Question: In the picture below, I want
1. Ivy settings path to NOT include ${ivyproject_loc}
2. Property Files to NOT include ${project_loc}

Here is what I have right now. I was thinking it might be easier to remove the ivy library and add it the way I want it. I know how to add, but what is the best way to remove?
'''
protected void changeIvyClasspath(IProject project) throws CoreException {
if(project.hasNature(JavaCore.NATURE_ID)){
IJavaProject jproject = JavaCore.create(project);
IClasspathEntry[] entries = jproject.getRawClasspath();
for (IClasspathEntry entry : entries) {
if(entry.toString().contains("org.apache.ivyde.eclipse.cpcontainer.IVYDE_CONTAINER")){
if(entry.toString().contains("project_loc") || entry.toString().contains("ivyproject_loc")){
//how to remove entry?
addIvyToClasspath();
}
}
}
}
}
'''
Something else I have tried is to modify the existing settings, but it did not work.
Here is the code that attempted to do that:
'''
protected void changeIvyClasspath(IProject project) throws CoreException {
if(project.hasNature(JavaCore.NATURE_ID)){
IJavaProject jproject = JavaCore.create(project);
IClasspathEntry[] entries = jproject.getRawClasspath();
for (IClasspathEntry entry : entries) {
if(entry.toString().contains("org.apache.ivyde.eclipse.cpcontainer.IVYDE_CONTAINER")){
if(entry.toString().contains("project_loc") || entry.toString().contains("ivyproject_loc")){
IvyClasspathContainer ivycp = IvyClasspathContainerHelper.getContainer(entry.getPath(), jproject);
IvyClasspathContainerConfiguration conf = new IvyClasspathContainerConfiguration(jproject, "ivy.xml", true);
SettingsSetup ss = conf.getIvySettingsSetup();
List<String> props = new ArrayList<String>();
props.add("project.properties");
props.add(".properties/eclipse.properties");
ss.setPropertyFiles(props);
conf.setIvySettingsSetup(ss);
ss.setIvySettingsPath(".properties/ivysettings.xml");
ivycp.setConf(conf);
ivycp.launchResolve(false, null);
}
}
}
}
}
'''
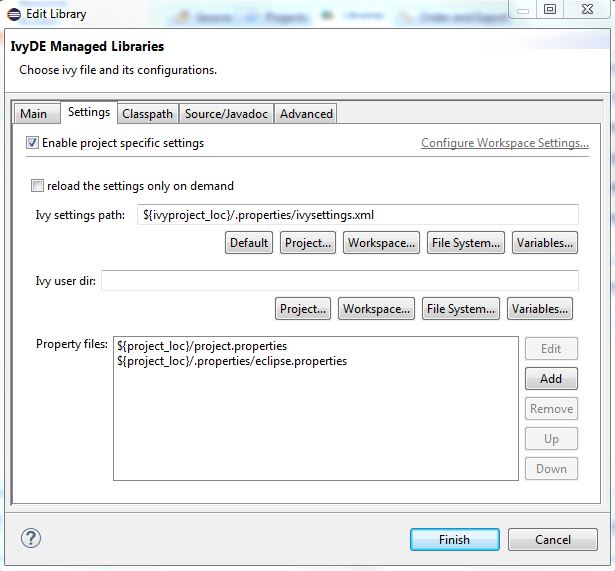
Answer: With the project, you can get all the class path entries. I went through and excludes the ivy entries. Then I re-added them with the correct class path and property files. Now, the paths do not include ${ivyproject_loc} and ${project_loc}.
Here is the code:
'''
protected void changeIvyClasspath(IProject project, IProgressMonitor monitor) throws CoreException {
if(project.hasNature(JavaCore.NATURE_ID)){
IJavaProject jproject = JavaCore.create(project);
List<IClasspathEntry> iClasspathEntryList = new ArrayList<IClasspathEntry>();
IClasspathEntry[] entries = jproject.getRawClasspath();
for (IClasspathEntry entry : entries) {
//exclude ivy.xml entries
if (!entry.getPath().toString().contains("ivy.xml")) {
iClasspathEntryList.add(entry);
}
}
//Add the ivy entries with the correct class path
addIvyToClasspath(new String[] { "compile", "runtime" }, true, iClasspathEntryList, project, jproject, monitor);
addIvyToClasspath(new String[] { "provided", "test" }, false, iClasspathEntryList, project, jproject, monitor);
entries = iClasspathEntryList.toArray(new IClasspathEntry[iClasspathEntryList.size()]);
jproject.setRawClasspath(entries, jproject.getOutputLocation(), null);
}
}
'''